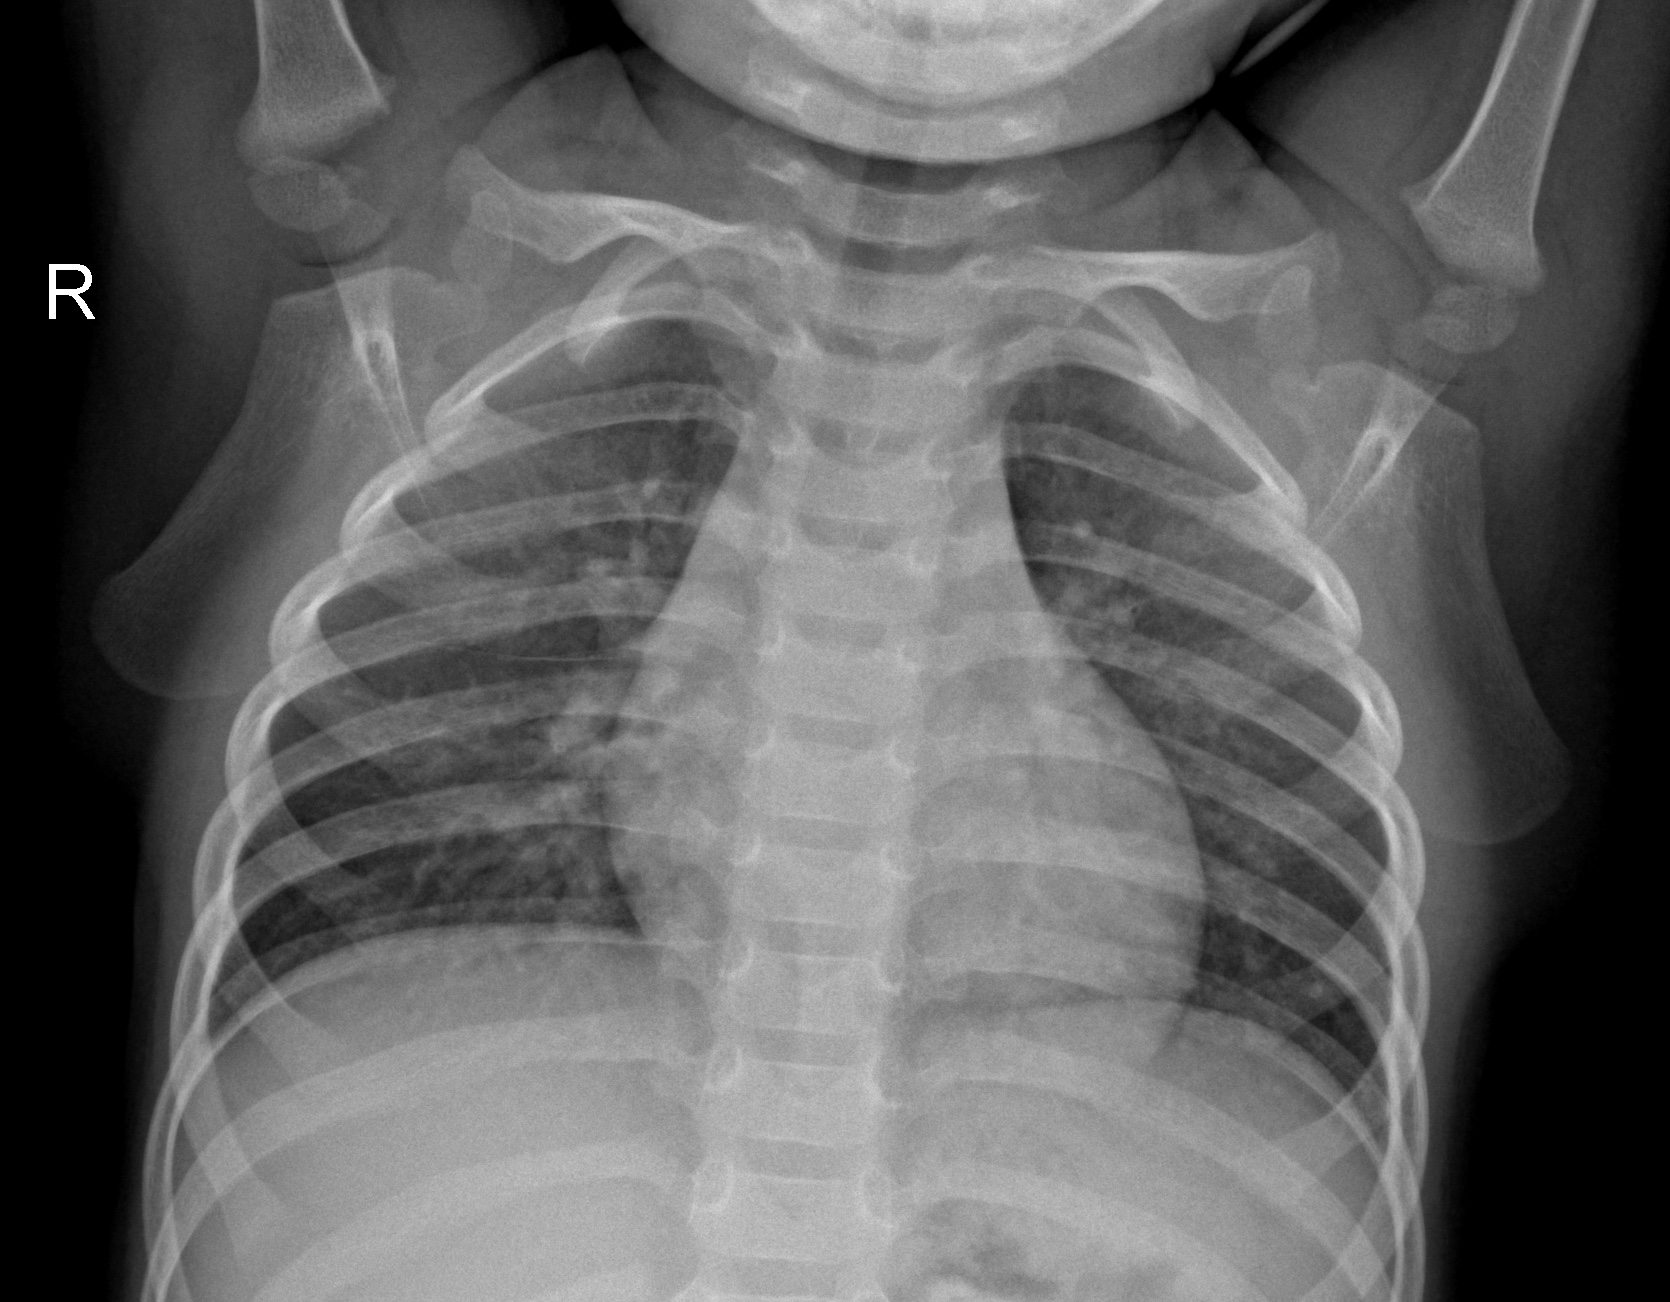
Diagnosis: NORMAL